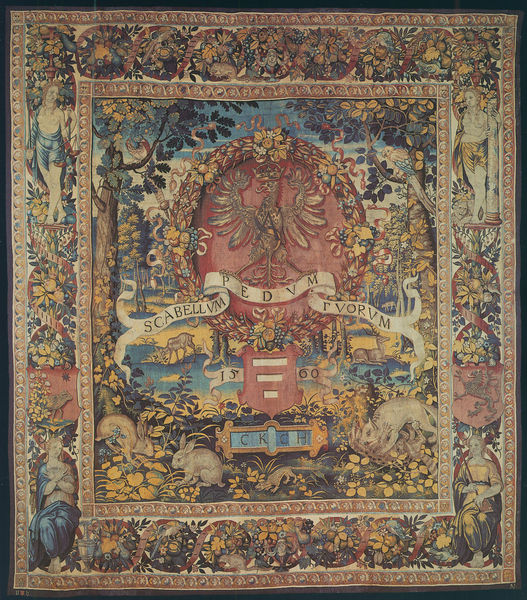
Titel: Die Tapiserien von Sigismund Augustus: Wappen von Polen und Attribute und Initialien von Krzysztof Krupski
Künstler: Anton Leyniers der Jüngere
Standort: Herstellungsort: Brüssel (EU - B)
Schlagwörter: adler, baum, bunt, säule, rot, teppich, alt, signatur, figur, krone, früchte, hase, hasen, ranken, schrift, gobelin, wandteppich, ornamente, katze, schild, kranz, wappen, heilige, eichen, kostbar, schriftband, pedum